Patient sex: M
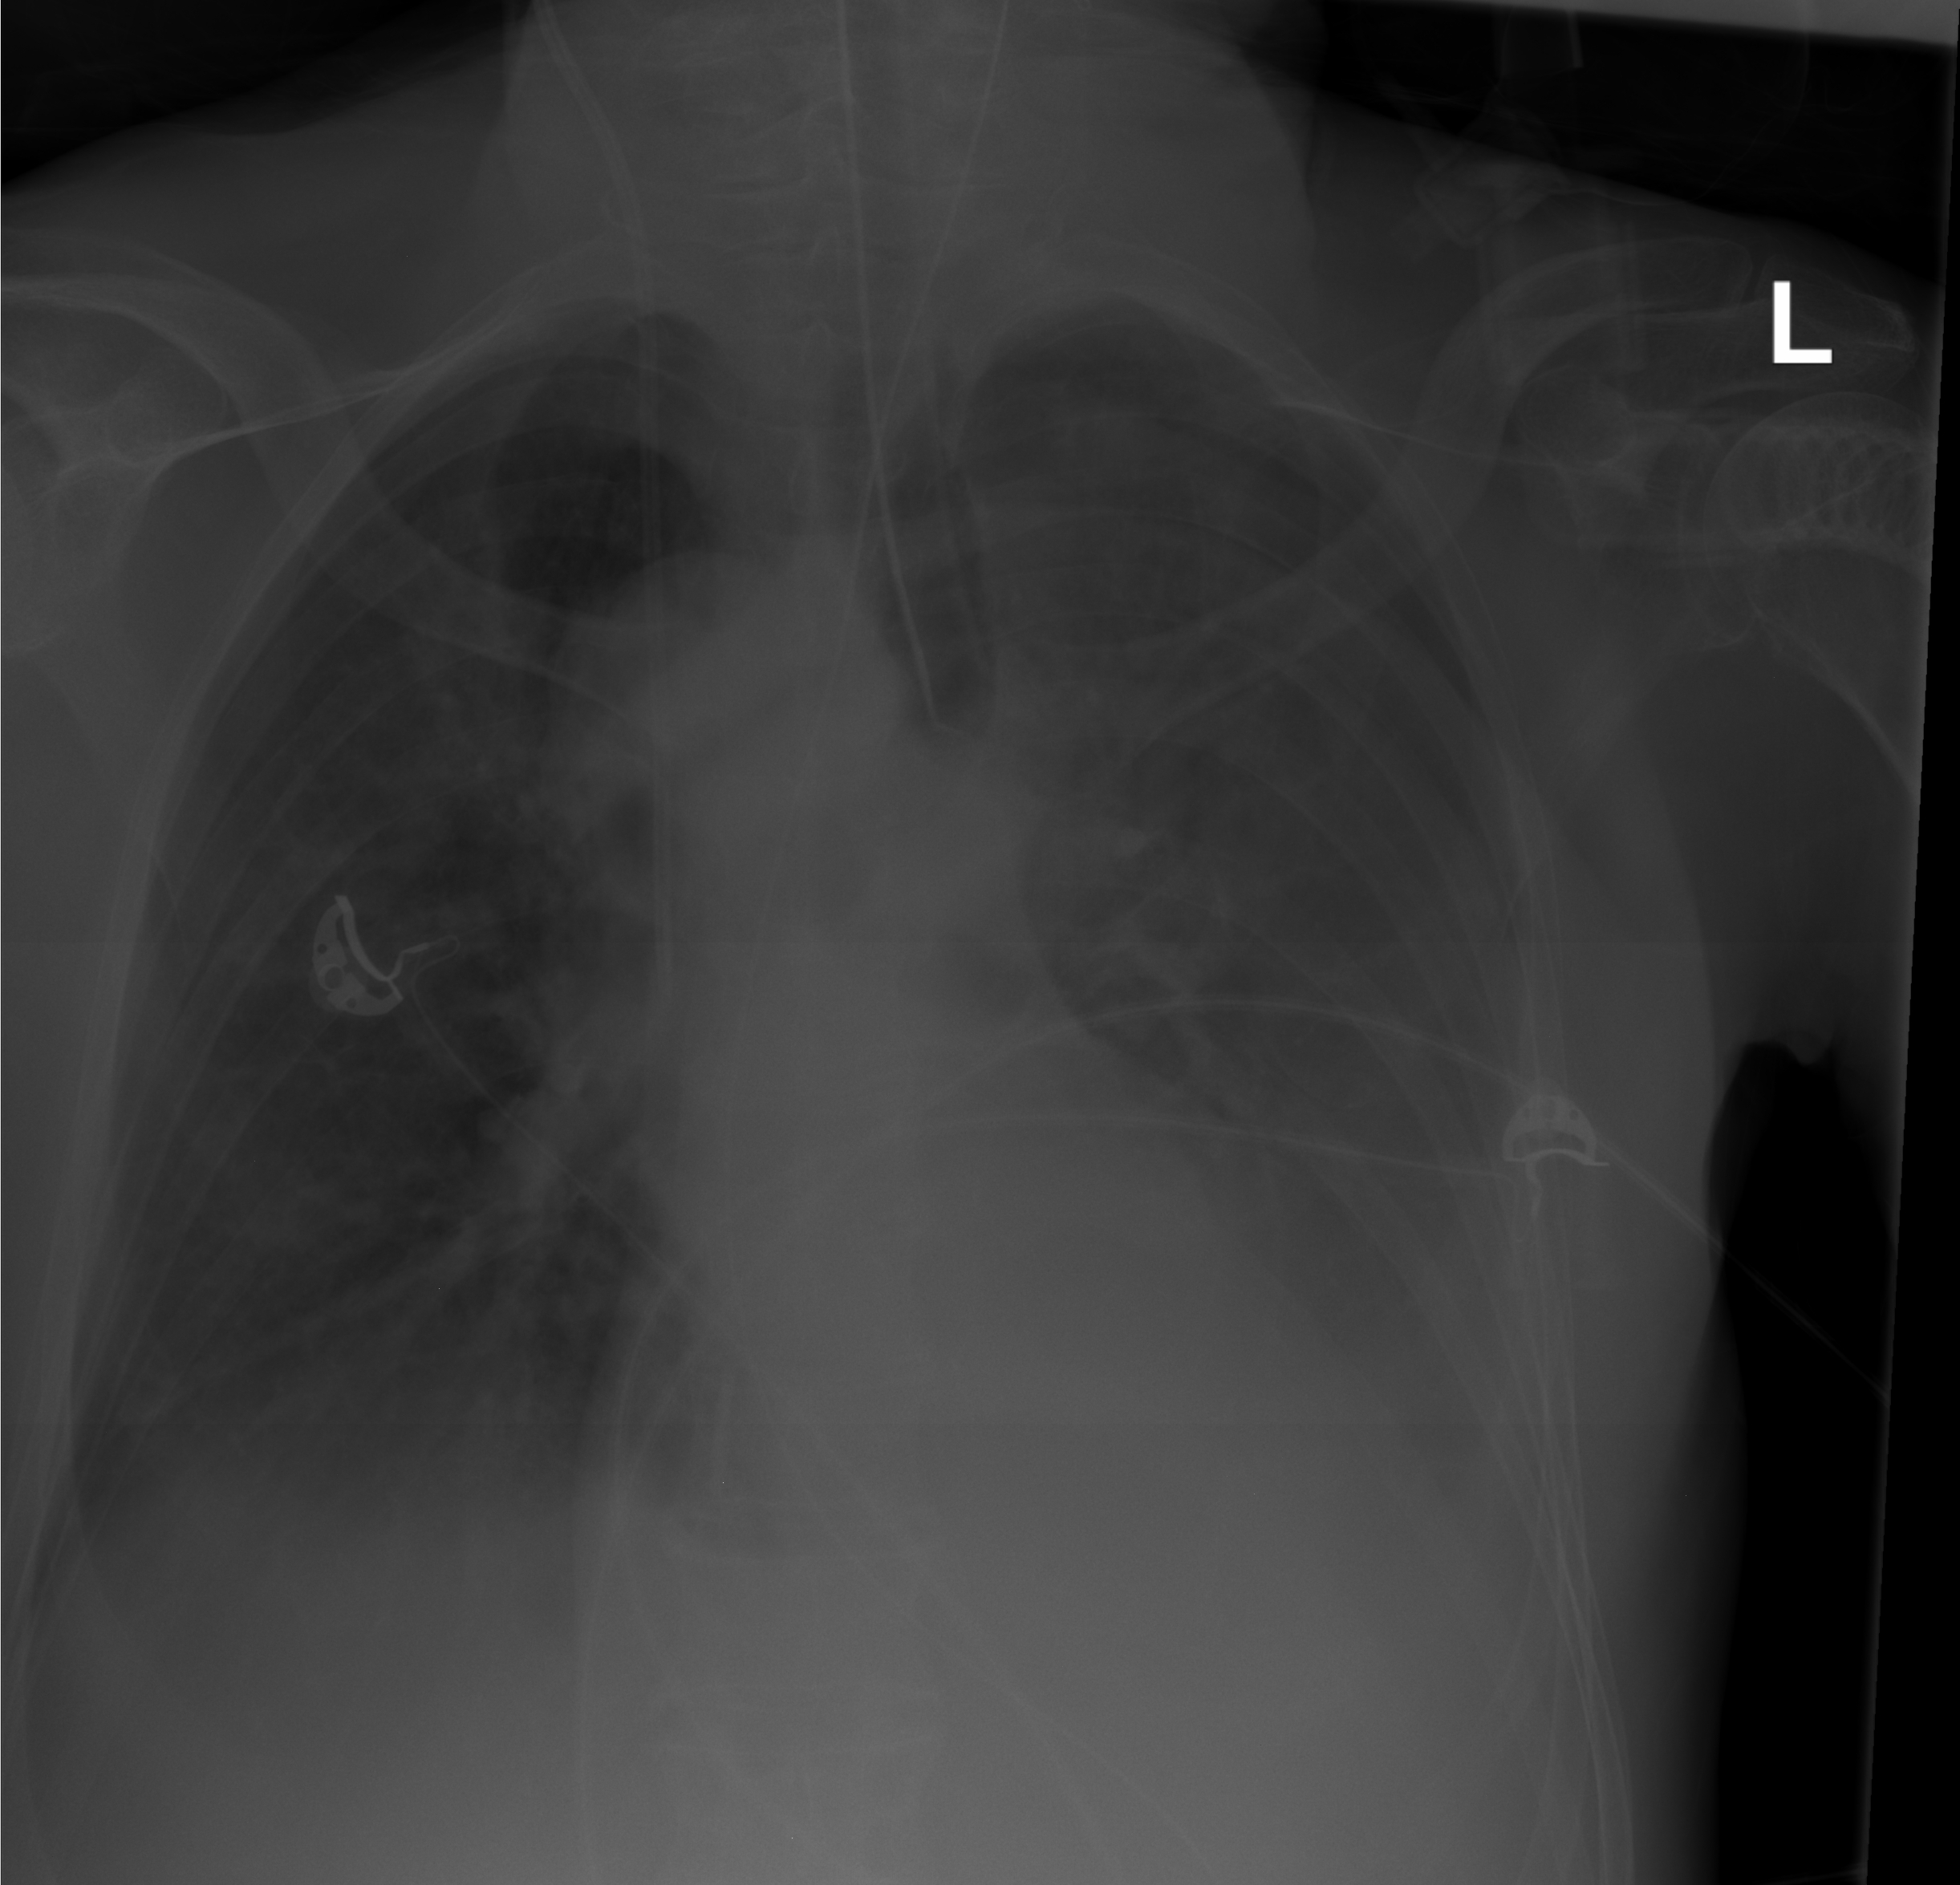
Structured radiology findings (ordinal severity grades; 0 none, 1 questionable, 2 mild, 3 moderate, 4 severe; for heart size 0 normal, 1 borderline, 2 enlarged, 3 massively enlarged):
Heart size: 1
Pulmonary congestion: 0
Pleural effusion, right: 0
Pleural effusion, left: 2
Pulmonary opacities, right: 0
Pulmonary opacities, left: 0
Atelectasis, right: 0
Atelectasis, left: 2